Question: I wrote this code to draw an RGB cube, but it's color not exact as true?
'''
%Define a six row by four column matrix to define the six cube faces
fm = [1 2 6 5; 2 3 7 6; 3 4 8 7; 4 1 5 8; 1 2 3 4; 5 6 7 8]
%Define an eight row by three column matrix to define the vertices at which
%the faces meet
vm = [0 0 0; 1 0 0; 1 1 0; 0 1 0; 0 0 1; 1 0 1; 1 1 1; 0 1 1]
%Plot the cube ----- gives each face a different color and creates the cube at a convenient viewing angle
patch('Vertices',vm,'Faces',fm,'FaceVertexCData',hsv(8),'FaceColor','interp');
view(3);
'''

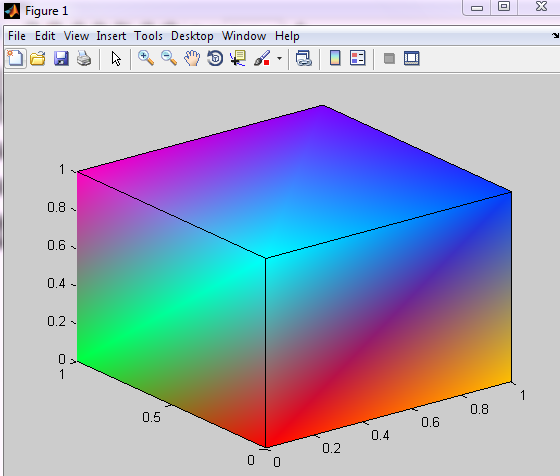
Answer: By the time, I finished the code, @horchler's answer was online already. It looks perfect. Anyway posting mine as well.
To understand what colors you are applying, I printed values of hsv(8) as follows.
'''
1.0000 0 0
1.0000 0.7500 0
0.5000 1.0000 0
0 1.0000 0.2500
0 1.0000 1.0000
0 0.2500 1.0000
0.5000 0 1.0000
1.0000 0 0.7500
'''
But what you want to apply actually is red, green, blue, white, and cyan, magenta, yellow, black. Please refer to <URL> to know about Matlab color codes. Hence we can apply the colors to each vertex manually based on your requirement. I changed your code as follows.
'''
% Define a six row by four column matrix to define the six cube faces
fm = [1 2 6 5; 2 3 7 6; 3 4 8 7; 4 1 5 8; 1 2 3 4; 5 6 7 8];
% Define an eight row by three column matrix to define the vertices at which
% the faces meet
vm = [0 0 0; 1 0 0; 1 1 0; 0 1 0; 0 0 1; 1 0 1; 1 1 1; 0 1 1];
% Plot the cube ----- gives each face a different color and creates the
% cube at a convenient viewing angle
clear cdata;
cdata = [
0 0 0; % black
1 0 0; % red
1 0 1; % magenta
0 0 1; % blue
0 1 0; % green
1 1 0; % yellow
1 1 1; % white
0 1 1; % cyan
];
patch('Vertices',vm,'Faces',fm,'FaceVertexCData',cdata,'FaceColor','interp');
axis equal;
axis off;
view(3);
'''
Output: